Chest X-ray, PA view. Patient: 24 years old, sex F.
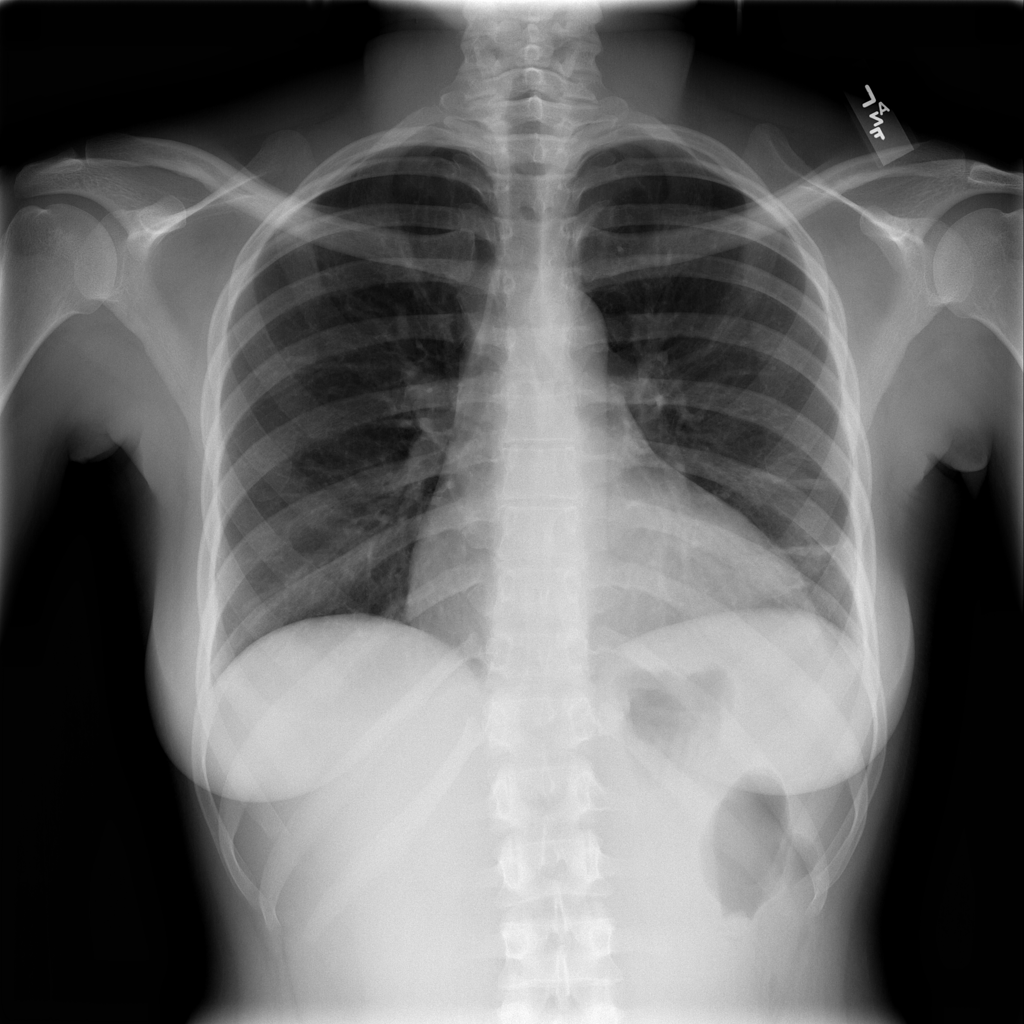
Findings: Atelectasis